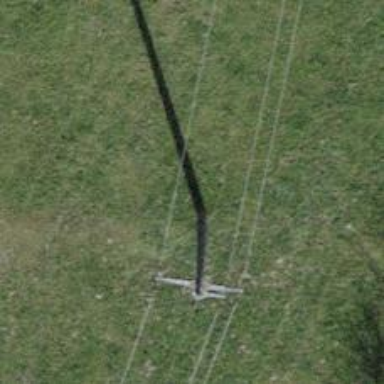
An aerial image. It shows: Power line is depicted.